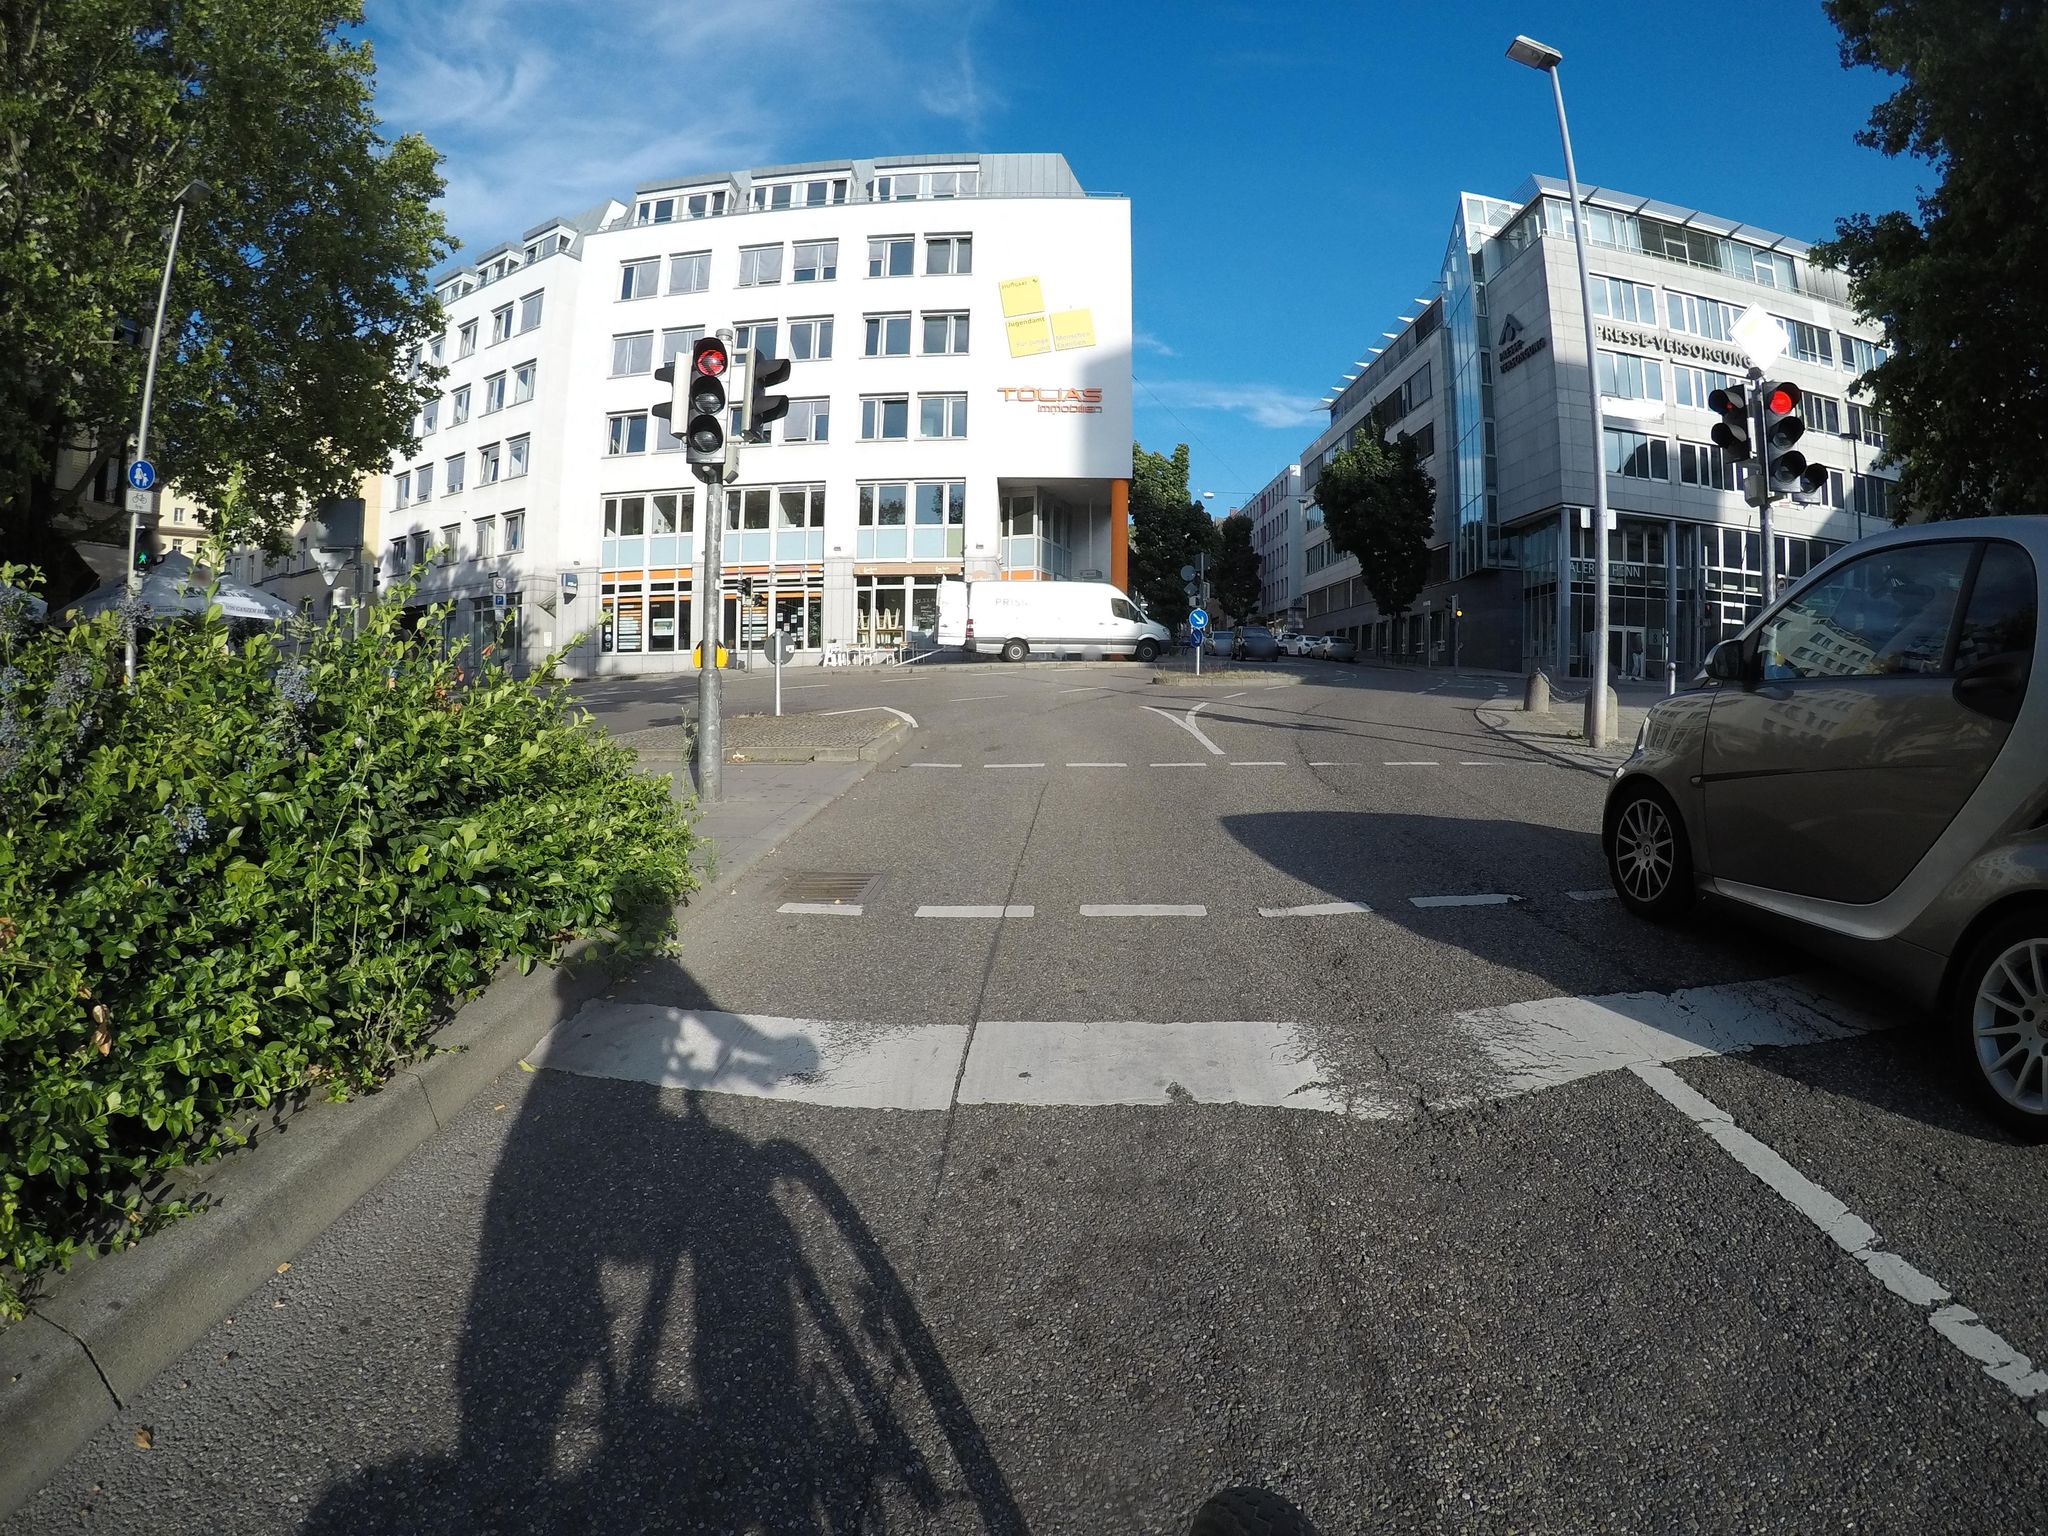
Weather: clear
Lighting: day
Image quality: good
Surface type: cycling surface
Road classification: tertiary
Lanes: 2
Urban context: urban centre
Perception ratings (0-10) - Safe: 5.86, Lively: 9.39, Beautiful: 8.66, Boring: 4.33, Depressing: 2.08, Wealthy: 9.31